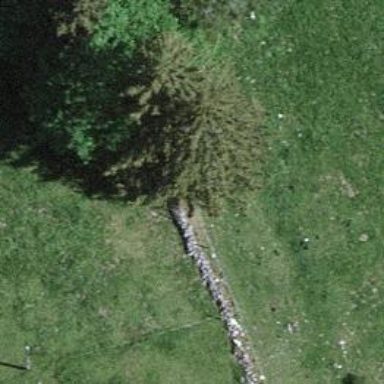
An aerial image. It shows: Wall is shown in the image.